Field crop: maize
Growth stage: 2
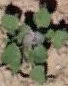
Species: chenopodium